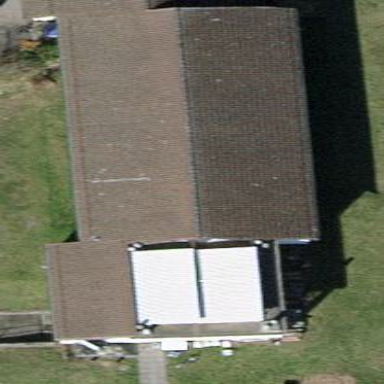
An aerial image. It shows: Hospital building with gabled roof.